Interaction volume radius: 5 \u00c5
Interaction volume height: 10 \u00c5
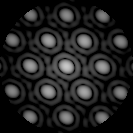
Disorder parameter: 0.01937